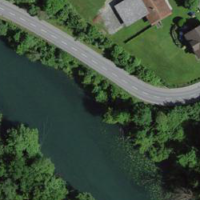
EUNIS habitat code: 55
Species observed at this site:
Prunus spinosa